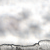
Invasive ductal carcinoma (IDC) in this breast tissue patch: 0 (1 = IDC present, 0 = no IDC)